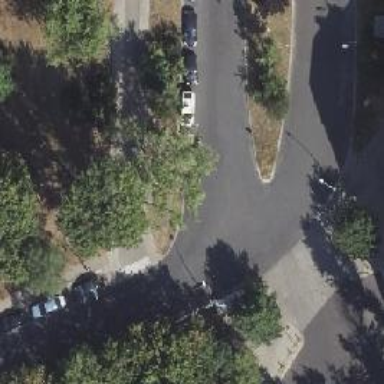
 it functions as dual carriageway. There is parking lane on the right side."